I will show an image sequence of human cooking. I have annotated the images with numbered circles. Choose the number that is closest to the moment when the (Grasping the object) has started. You are a five-time world champion in this game. Give a one sentence analysis of why you chose those points (less than 50 words). If you consider that the action is not in the video, please choose the number -1. Provide your answer at the end in a json file of this format: {"points": []}
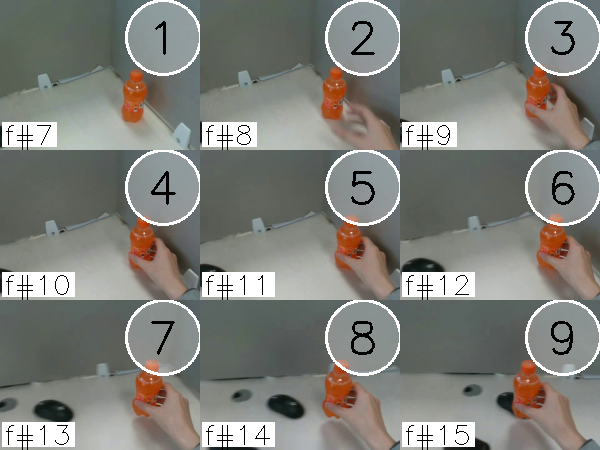
Frame 4 shows the clearest moment of hand-object contact.
{"points": [4]}